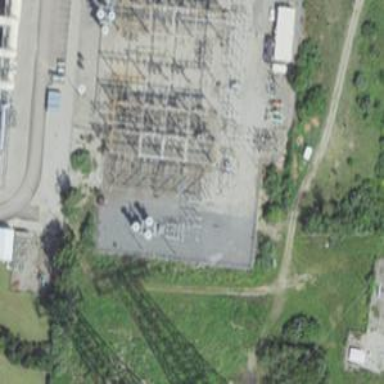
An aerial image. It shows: Switch for power supply.